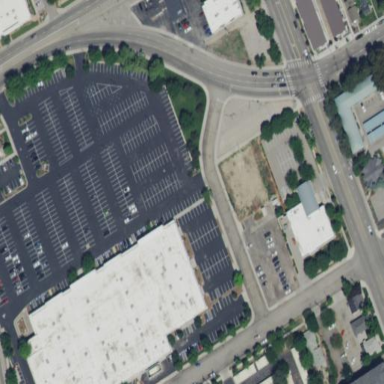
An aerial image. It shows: Parking area with surface.